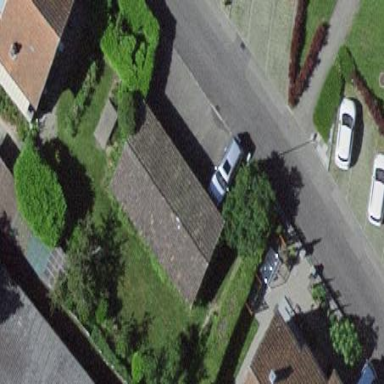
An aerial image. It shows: Garage.